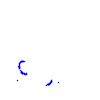
Particle: proton